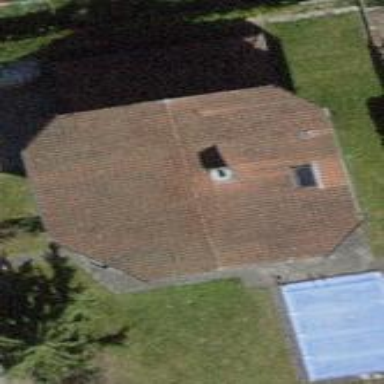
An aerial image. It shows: Building with tile roof.